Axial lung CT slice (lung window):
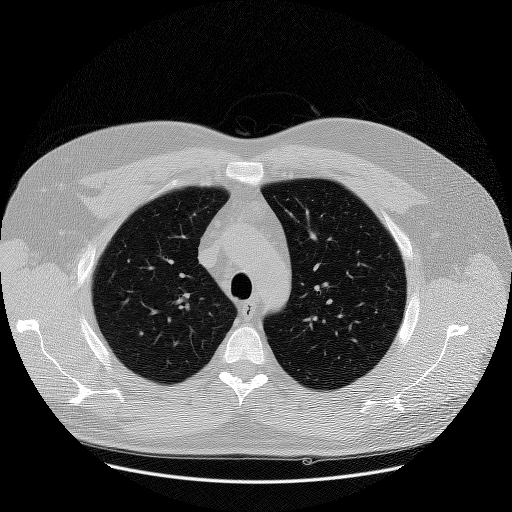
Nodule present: no